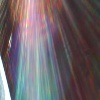
Label: sunburn